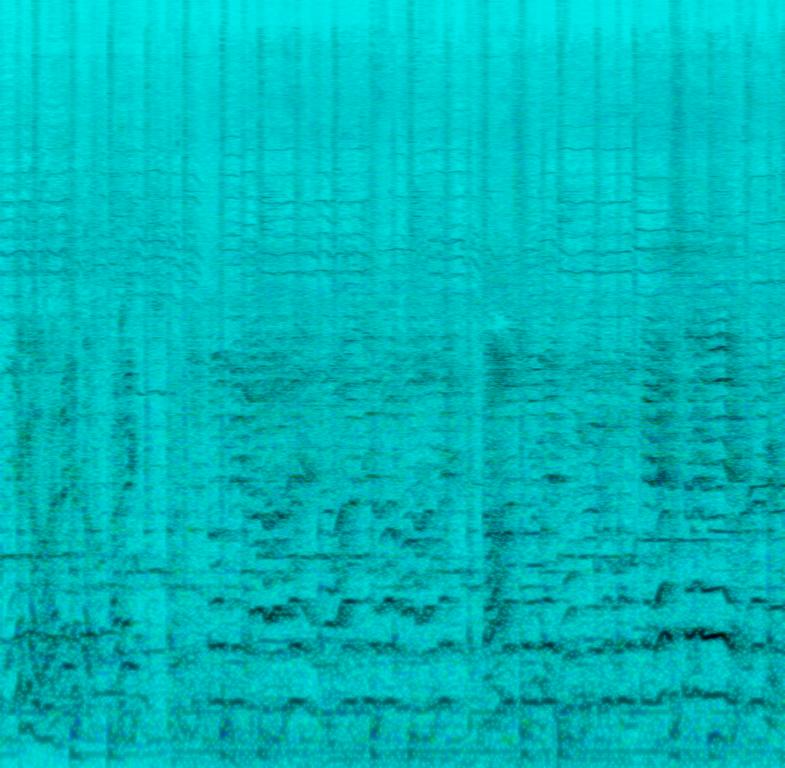
This is the behind-the-scenes video of a movie soundtrack. There are male voices talking to each other and singing under footage. There is a faint backing track in the video. A bansuri flute is playing a melody while the tabla percussion is playing the rhythm.